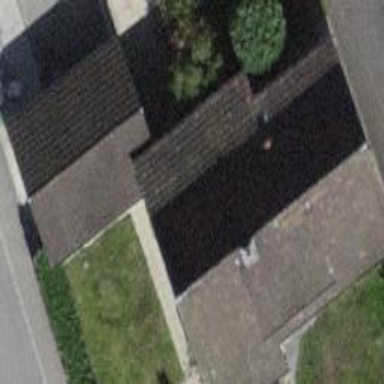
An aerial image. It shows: Building with tile roof.